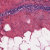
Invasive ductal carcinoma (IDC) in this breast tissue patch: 0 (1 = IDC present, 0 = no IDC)